Field crop: maize
Growth stage: 1
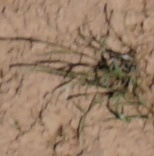
Species: lolium